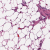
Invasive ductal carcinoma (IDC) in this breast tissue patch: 0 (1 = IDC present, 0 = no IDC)